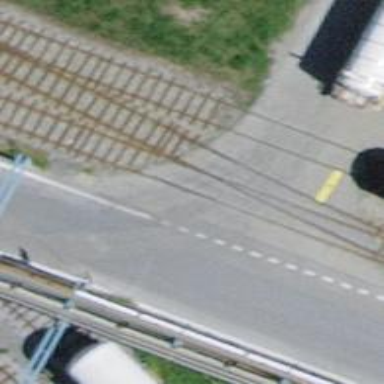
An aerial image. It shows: Single railway spur track.